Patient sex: F
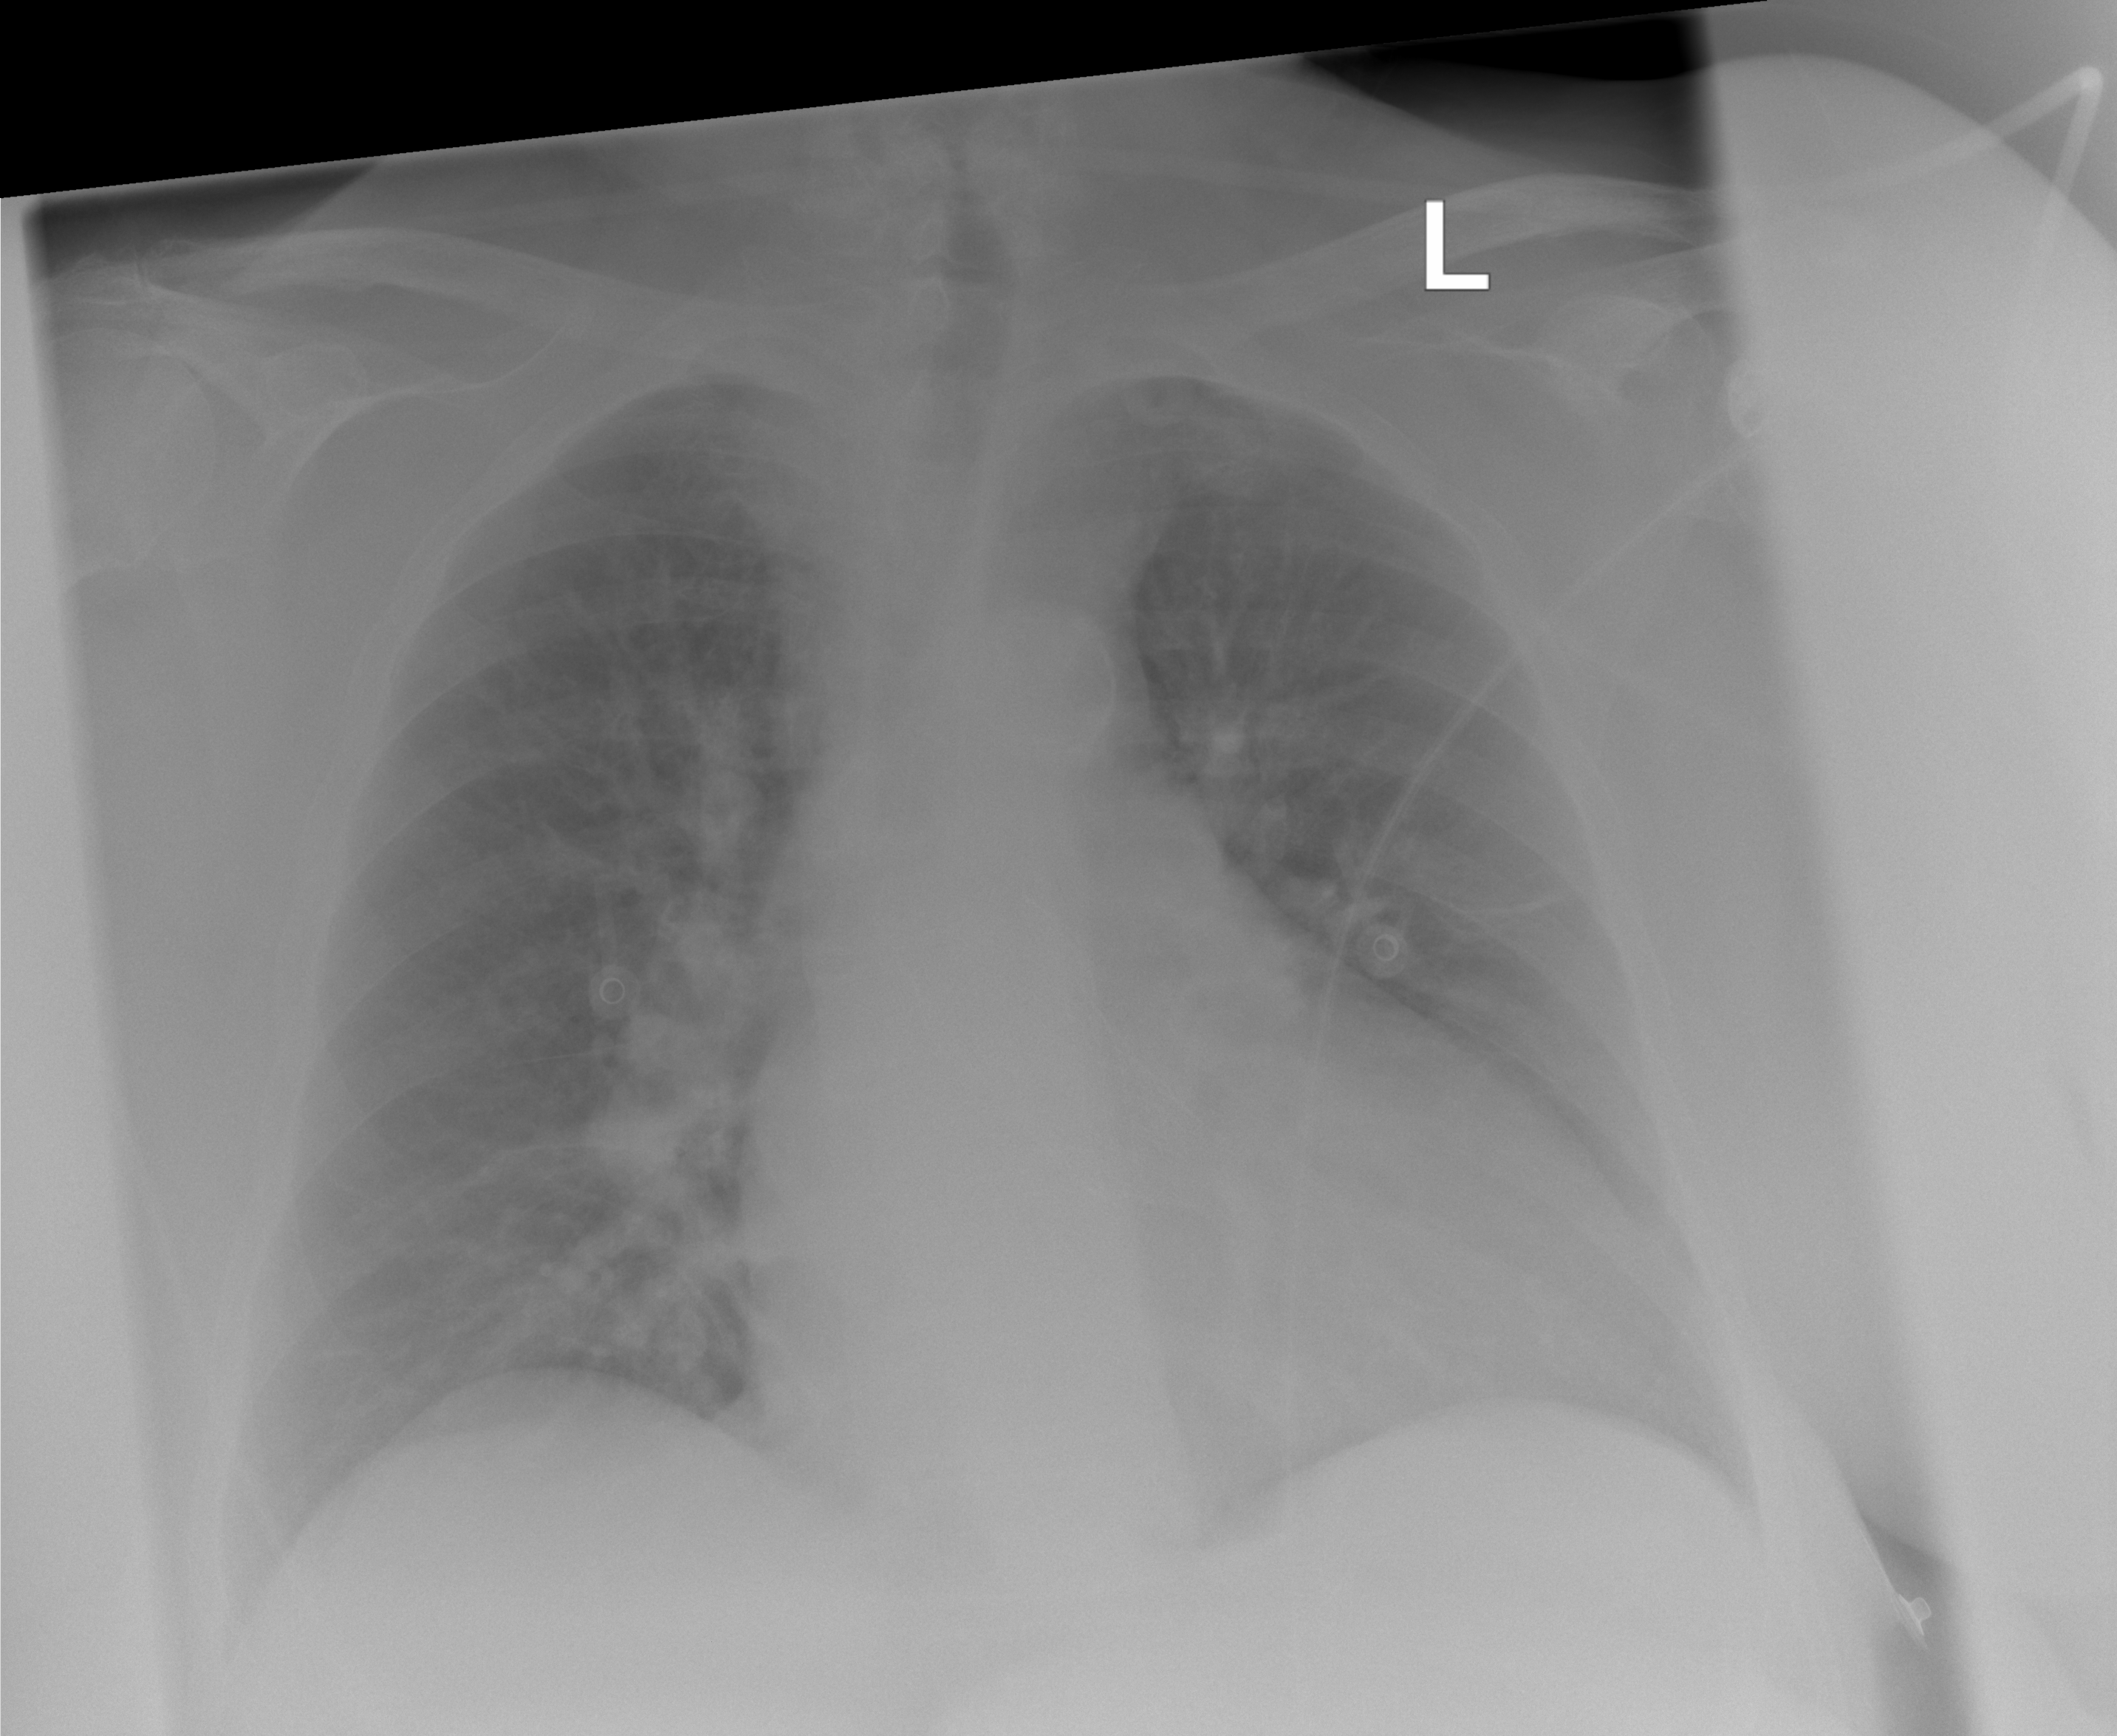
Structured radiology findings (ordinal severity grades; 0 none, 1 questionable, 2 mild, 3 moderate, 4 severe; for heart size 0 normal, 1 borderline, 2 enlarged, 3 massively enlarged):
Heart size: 2
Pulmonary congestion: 2
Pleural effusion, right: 0
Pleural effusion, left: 0
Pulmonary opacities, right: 1
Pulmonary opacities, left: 0
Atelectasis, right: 0
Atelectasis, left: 0